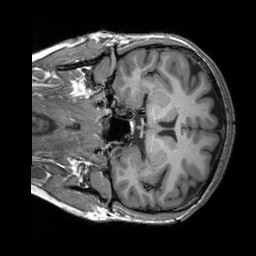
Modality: T1w
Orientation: coronal
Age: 20
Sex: female
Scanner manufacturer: siemens
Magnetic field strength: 3 T
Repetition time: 2.3 s
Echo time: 0.00303 s